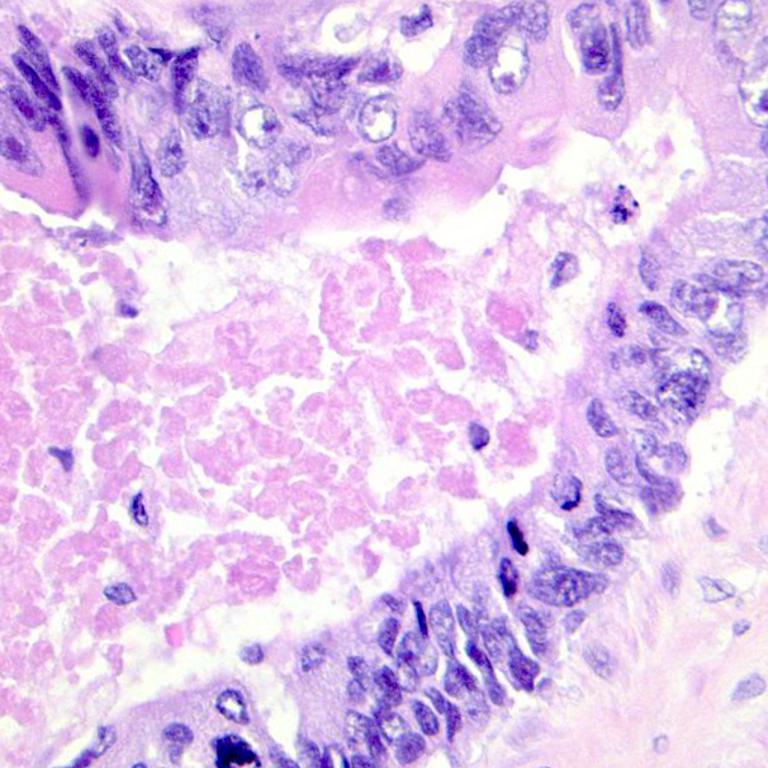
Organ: colon
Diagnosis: adenocarcinomas